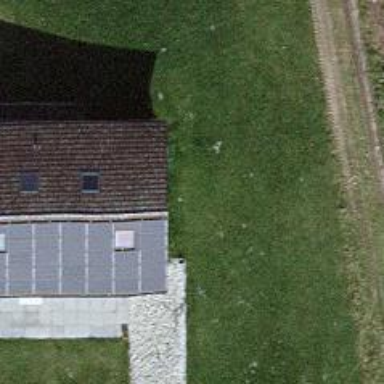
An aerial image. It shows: Detached building.